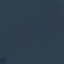
Label: SeaLake